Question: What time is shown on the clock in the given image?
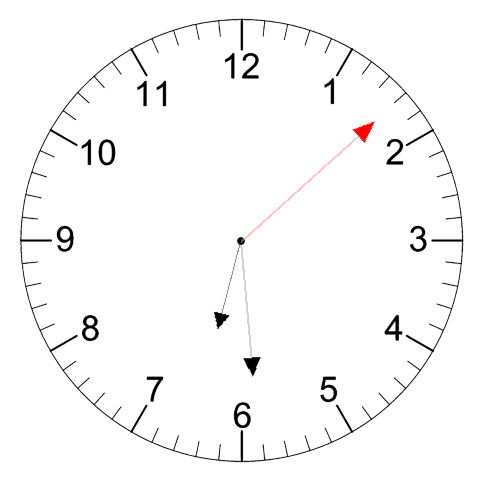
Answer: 06:29:08